Field crop: maize
Growth stage: 2
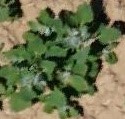
Species: chenopodium